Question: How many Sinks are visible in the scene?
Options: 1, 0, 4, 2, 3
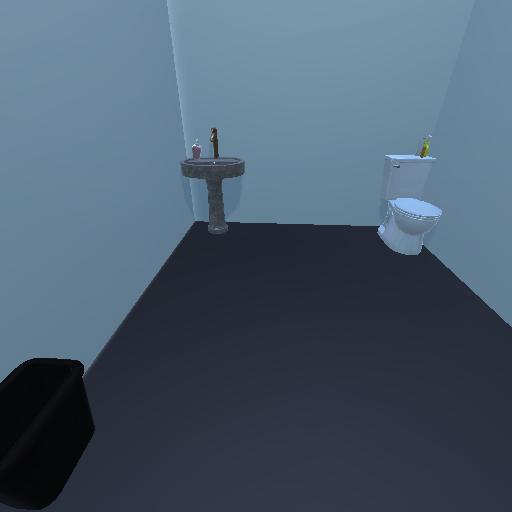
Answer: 1